Question: I have a task definition that contains 4 containers and they need to communicate with each other.

I already tried to use the name of the container (passer by environment variable) to try to get them to communicate, but it didn't work. With that in mind I don't think using the repository name (ECR) will work. What can I do to get the containers to communicate?
OBS: I'm using the aws web interface
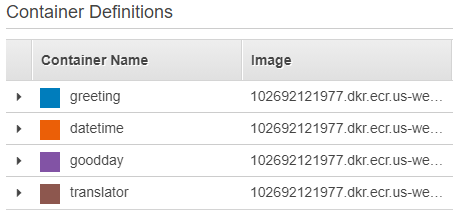
Answer: All containers in a 'task definition' can talk to each others via 'localhost' because they share the same network space. So if container1 exposes a service on port '1234' you can call it with 'localhost:1234' from any other container.